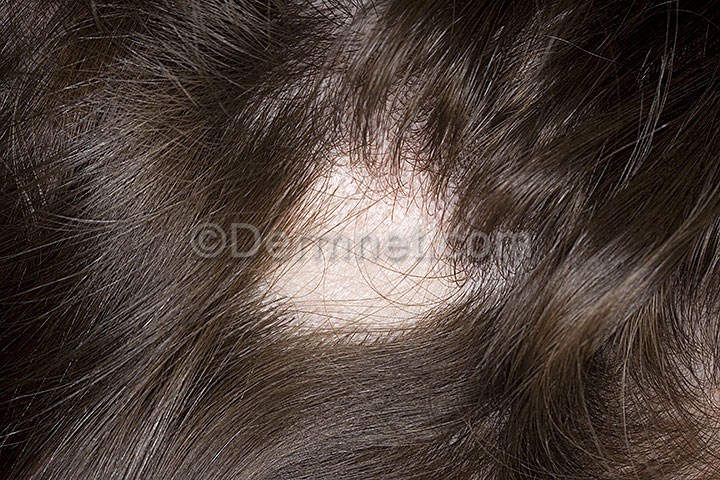
Disease: Nail Fungus and other Nail Disease